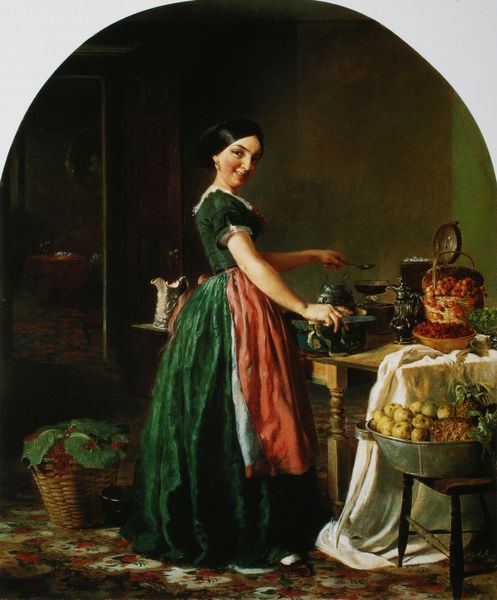
Titel: Kiss Me and You'll Kiss the 'Lasses
Künstler: Lilly Martin Spencer
Standort: New York (New York)
Institution: The Brooklyn Museum of Art
Schlagwörter: blau, blätter, dunkel, gemälde, hand, weiß, gelb, grün, mädchen, ausschnitt, blumen, frau, frisur, glas, kleid, licht, ohrring, raum, schwarz, stuhl, tisch, tür, zimmer, blick, blüten, obst, rot, tuch, muster, rock, teppich, regal, wand, arme, schale, schüssel, silber, stehen, ärmel, bild, hände, innenraum, portrait, spiegel, tischbein, tischdecke, tischtuch, haare, interieur, pose, saum, spitzen, blatt, scheitel, arbeit, genre, kreis, oval, rund, frucht, früchte, gemüse, kanne, krug, stilleben, apfel, lächeln, schürze, topf, äpfel, magd, körbe, klein, türe, hocker, schemel, essen, löffel, kaffee, floral, goya, korb, teppichboden, metall, tee, rüschen, freude, kirschen, birnen, lachen, eingang, waage, gefäss, beeren, geschirr, fliesen, heiter, hausfrau, niederländisch, tischplatte, wanne, karaffe, küche, köchin, schneiden, kartoffeln, salat, ohring, fröhlich, holländisch, kochen, schüsseln, frisut, italienerin, johannisbeeren, eimer, gefäße, kannen, zinkwanne, händlerin, ananas, wiegen, herd, lebensmittel, silberkanne, blechschüssel, doof, erdbeere, frauchen, abmessen, schokolade, obs, mütterchen, grün k